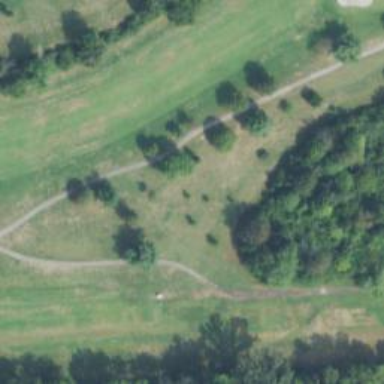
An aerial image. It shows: Scenic golf fairway.